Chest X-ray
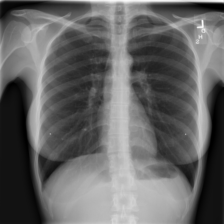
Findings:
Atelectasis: negative
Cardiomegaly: negative
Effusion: negative
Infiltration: negative
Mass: negative
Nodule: negative
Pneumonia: negative
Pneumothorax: negative
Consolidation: negative
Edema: negative
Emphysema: negative
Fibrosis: negative
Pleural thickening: negative
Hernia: negative